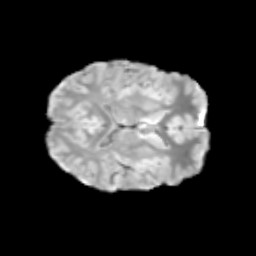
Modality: T2w
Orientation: axial
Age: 13
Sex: male
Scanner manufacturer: siemens
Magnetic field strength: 3 T
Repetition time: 3.8 s
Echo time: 0.07 s